Field crop: maize
Growth stage: 2
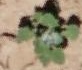
Species: chenopodium